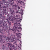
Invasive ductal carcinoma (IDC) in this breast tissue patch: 1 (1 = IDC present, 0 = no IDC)